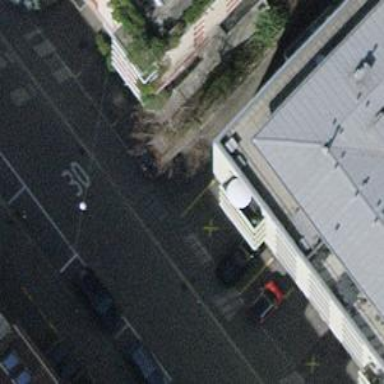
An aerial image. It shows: Unmarked crossing with traffic calming table on the road.